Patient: sex F, age 60
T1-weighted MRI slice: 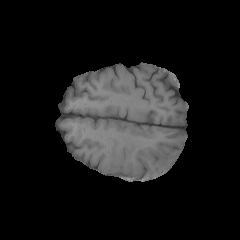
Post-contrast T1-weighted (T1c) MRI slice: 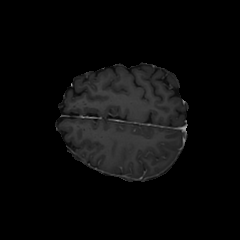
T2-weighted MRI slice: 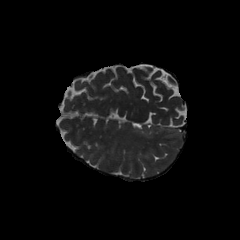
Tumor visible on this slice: no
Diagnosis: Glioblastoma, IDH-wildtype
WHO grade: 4